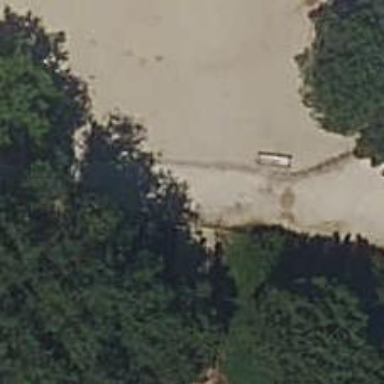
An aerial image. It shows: Sandy path.